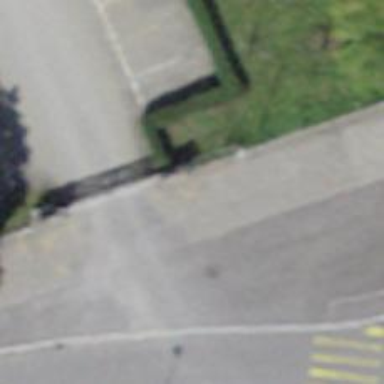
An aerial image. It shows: Gate.